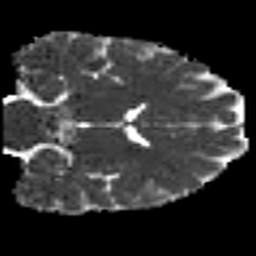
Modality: MD
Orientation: coronal
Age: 29
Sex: male
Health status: ill
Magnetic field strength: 3 T
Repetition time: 9 s
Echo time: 0.093 s